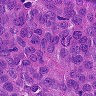
Metastatic tissue present: yes